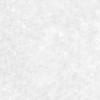
Label: no_change